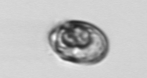
Label: Amphidinium